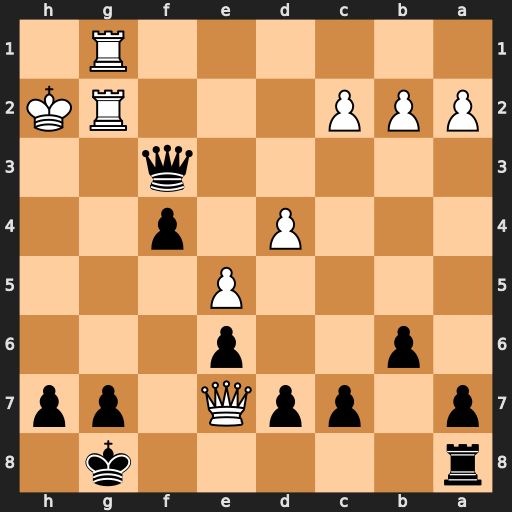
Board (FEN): r5k1/p1ppQ1pp/1p2p3/4P3/3P1p2/5q2/PPP3RK/6R1
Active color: b
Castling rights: -
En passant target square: -
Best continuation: Qh5+ Qh4 Qxh4#